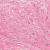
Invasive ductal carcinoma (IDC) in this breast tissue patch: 0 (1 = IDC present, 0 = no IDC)